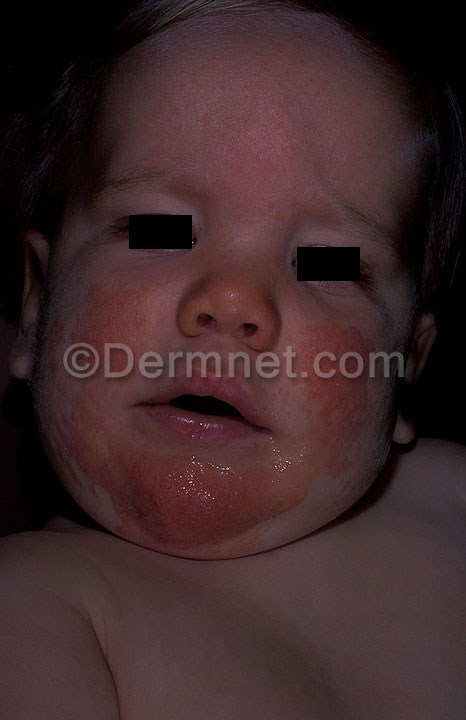
Disease: Atopic Dermatitis Photos